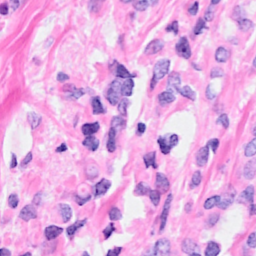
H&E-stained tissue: Breast